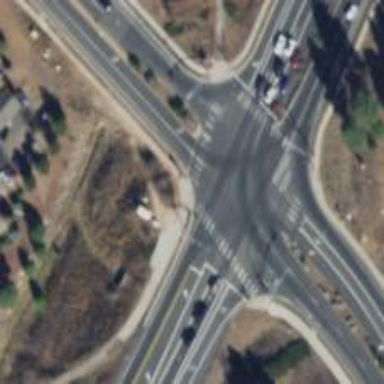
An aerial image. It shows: Zebra crossing on the road.